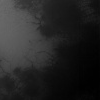
Atmospheric dust classification: not_dusty